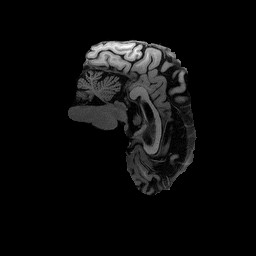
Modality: T1w
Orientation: sagittal
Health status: healthy